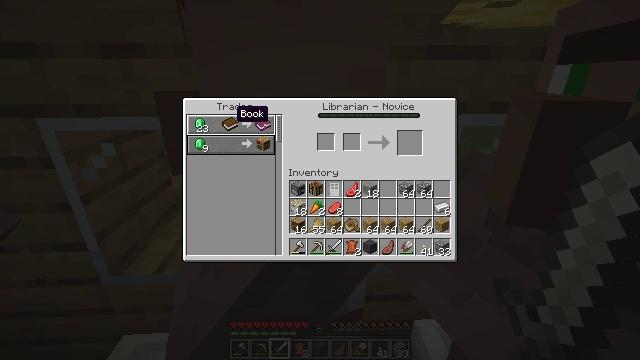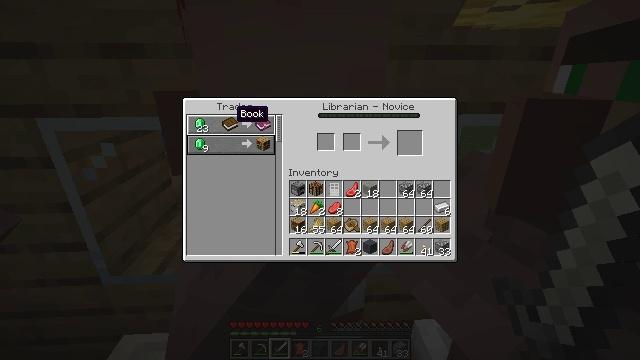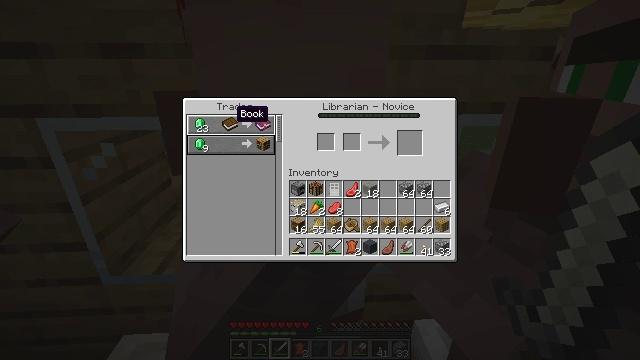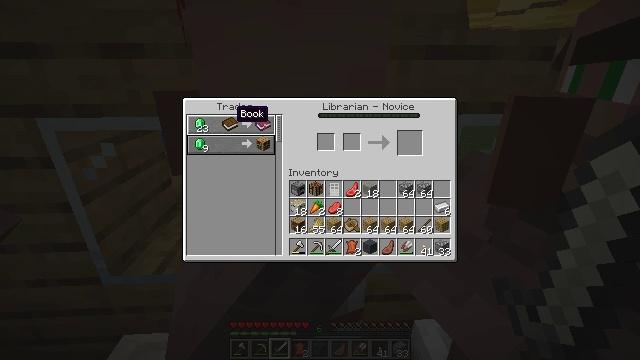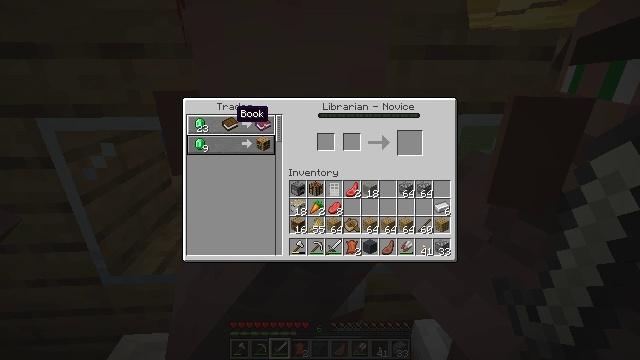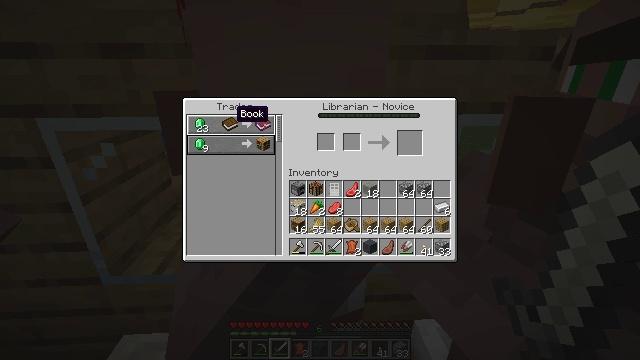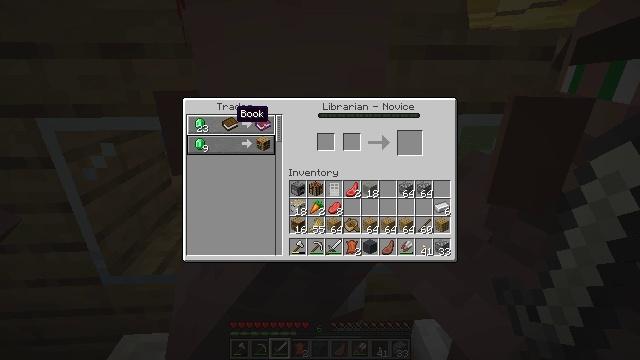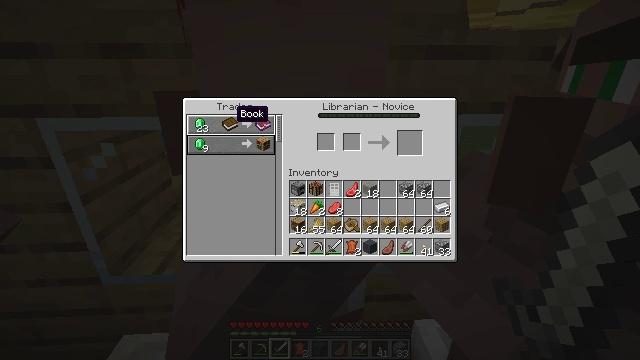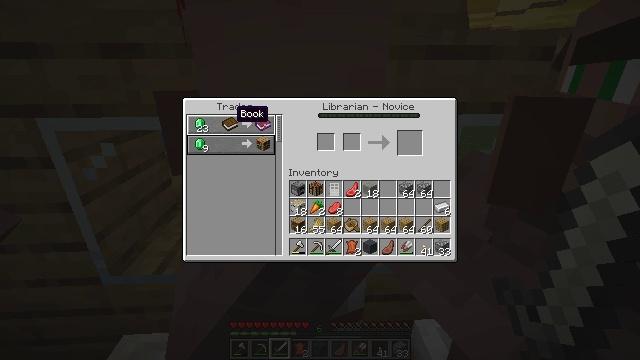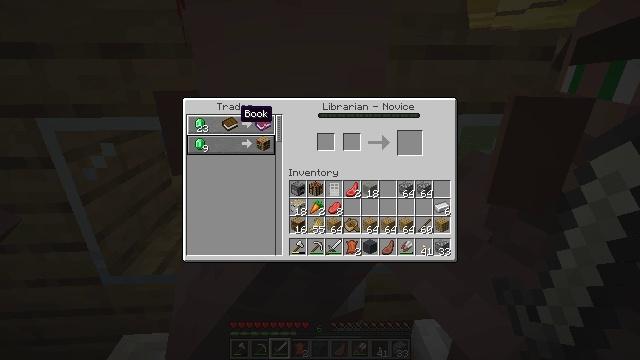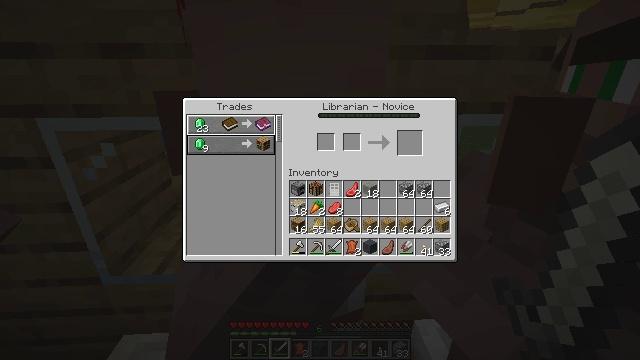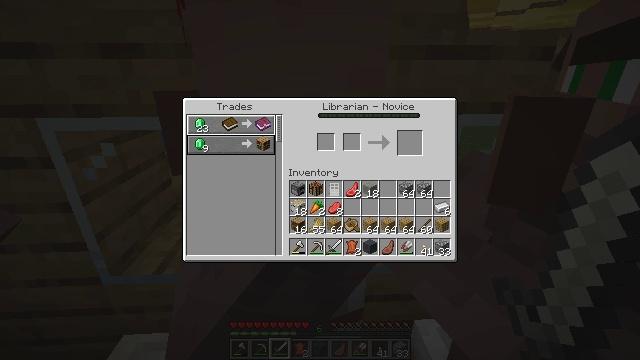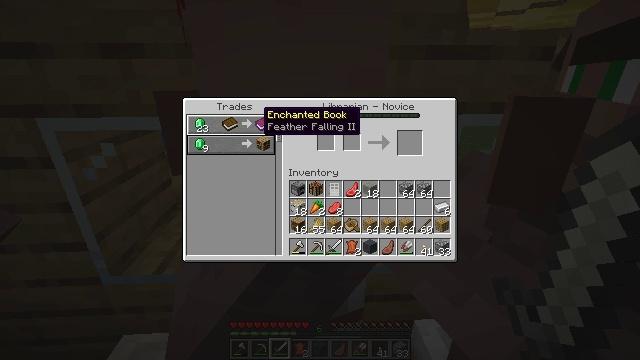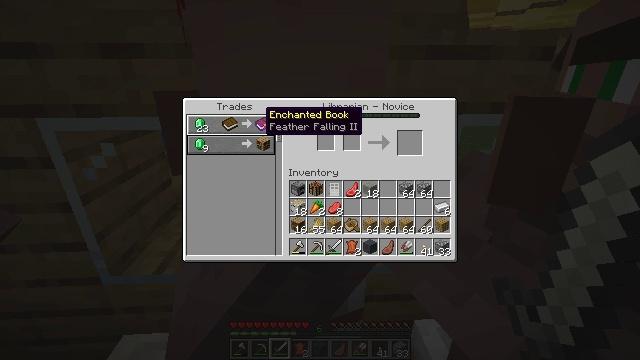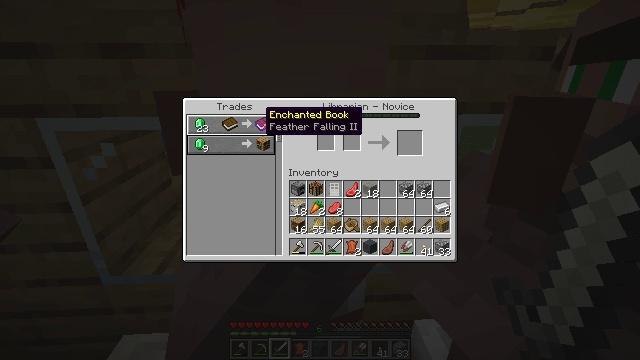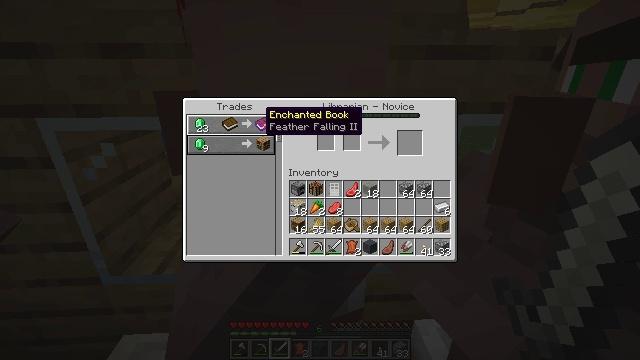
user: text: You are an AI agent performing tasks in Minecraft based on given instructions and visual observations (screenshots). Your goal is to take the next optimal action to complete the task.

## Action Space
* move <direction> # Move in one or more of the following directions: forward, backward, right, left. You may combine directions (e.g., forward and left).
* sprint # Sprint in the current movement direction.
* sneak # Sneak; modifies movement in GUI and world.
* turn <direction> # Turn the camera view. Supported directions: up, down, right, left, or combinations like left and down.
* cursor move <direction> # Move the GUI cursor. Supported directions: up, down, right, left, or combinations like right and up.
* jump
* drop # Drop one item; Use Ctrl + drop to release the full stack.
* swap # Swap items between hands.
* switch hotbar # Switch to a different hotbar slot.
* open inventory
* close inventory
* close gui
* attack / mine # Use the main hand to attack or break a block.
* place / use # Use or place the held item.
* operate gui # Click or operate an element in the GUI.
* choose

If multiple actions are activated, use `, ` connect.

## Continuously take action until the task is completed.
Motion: motion action
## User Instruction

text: Collect beetroots from the field.
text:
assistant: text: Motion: no_op
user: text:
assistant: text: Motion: no_op
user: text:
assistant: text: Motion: no_op
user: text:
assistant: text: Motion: no_op
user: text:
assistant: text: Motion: no_op
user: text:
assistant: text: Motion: no_op
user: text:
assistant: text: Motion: no_op
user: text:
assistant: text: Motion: no_op
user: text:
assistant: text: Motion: no_op
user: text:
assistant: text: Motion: cursor move right
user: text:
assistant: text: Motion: cursor move right
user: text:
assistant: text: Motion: cursor move right
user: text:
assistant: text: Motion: no_op
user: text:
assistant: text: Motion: no_op
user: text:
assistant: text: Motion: no_op
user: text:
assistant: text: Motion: no_op
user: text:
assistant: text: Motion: no_op
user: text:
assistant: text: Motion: no_op
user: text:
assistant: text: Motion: no_op
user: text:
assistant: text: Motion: no_op
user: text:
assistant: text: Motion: no_op
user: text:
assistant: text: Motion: no_op
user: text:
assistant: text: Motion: no_op
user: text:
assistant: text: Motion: no_op
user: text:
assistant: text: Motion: no_op
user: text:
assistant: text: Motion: no_op
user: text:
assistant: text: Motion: no_op
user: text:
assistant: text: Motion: no_op
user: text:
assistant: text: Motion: no_op
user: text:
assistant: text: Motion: no_op